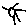
Label: sun